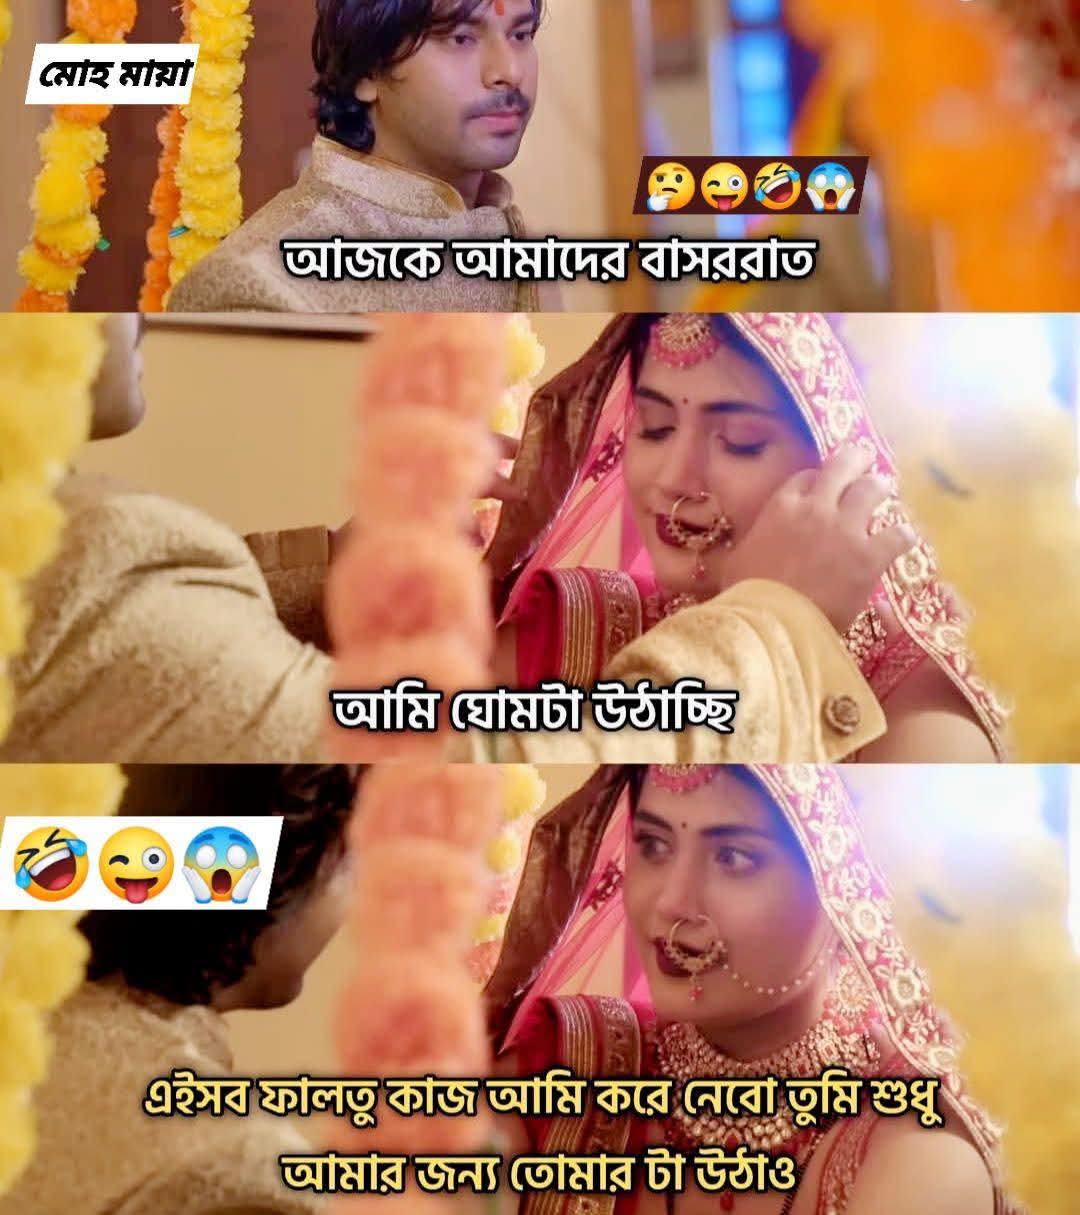
Text: আজকে আমাদের বাসররাত
আমি ঘোমটা উঠাচ্ছি
এইসব ফালতু কাজ আমি করে নেবো তুমি শুধু
আমার জন্য তোমার টা উঠাও
Label: Non Hate